Interaction volume radius: 10 \u00c5
Interaction volume height: 30 \u00c5
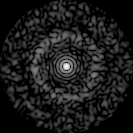
Disorder parameter: 0.8292